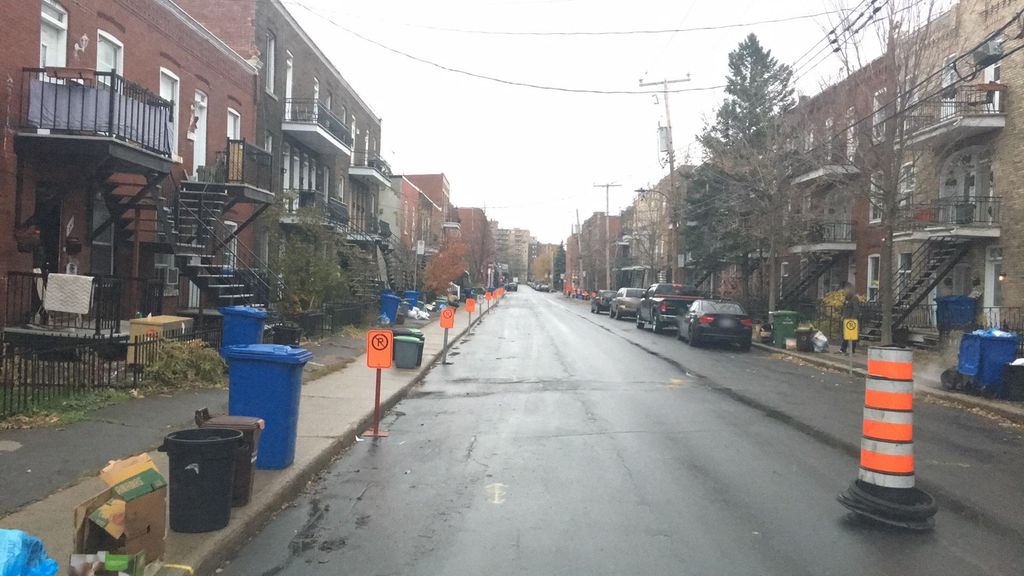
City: montreal